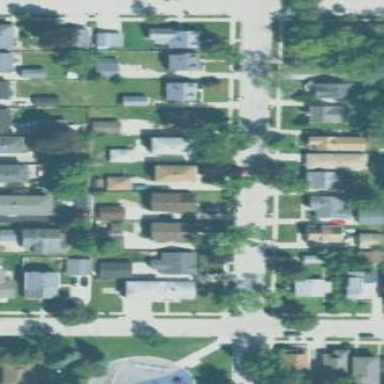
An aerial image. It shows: Sidewalk.